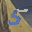
Label: 5